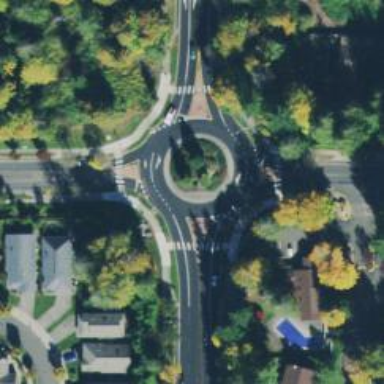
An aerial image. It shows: Primary highway intersecting roundabout.